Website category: sports
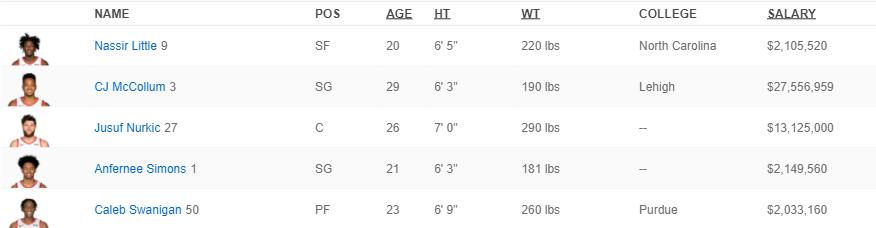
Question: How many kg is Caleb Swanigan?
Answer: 260 lbs

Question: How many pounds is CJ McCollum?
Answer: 190 lbs

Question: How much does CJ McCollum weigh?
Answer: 190 lbs

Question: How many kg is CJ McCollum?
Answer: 190 lbs

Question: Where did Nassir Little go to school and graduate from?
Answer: North Carolina

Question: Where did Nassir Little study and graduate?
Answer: North Carolina

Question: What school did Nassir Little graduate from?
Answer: North Carolina

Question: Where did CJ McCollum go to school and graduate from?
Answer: Lehigh

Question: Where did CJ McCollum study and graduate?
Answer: Lehigh

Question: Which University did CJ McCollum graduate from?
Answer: Lehigh

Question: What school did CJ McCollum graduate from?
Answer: Lehigh

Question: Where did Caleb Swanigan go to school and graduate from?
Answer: Purdue

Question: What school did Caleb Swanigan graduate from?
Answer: Purdue

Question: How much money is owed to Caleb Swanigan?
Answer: $2,033,160

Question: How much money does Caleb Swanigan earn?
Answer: $2,033,160

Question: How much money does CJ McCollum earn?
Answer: $27,556,959

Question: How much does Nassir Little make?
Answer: $2,105,520

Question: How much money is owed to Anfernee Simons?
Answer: $2,149,560

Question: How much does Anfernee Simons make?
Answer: $2,149,560

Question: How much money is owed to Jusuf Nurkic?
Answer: $13,125,000

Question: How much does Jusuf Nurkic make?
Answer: $13,125,000

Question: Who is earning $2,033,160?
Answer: Caleb Swanigan

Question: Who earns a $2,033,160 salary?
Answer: Caleb Swanigan

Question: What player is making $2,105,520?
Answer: Nassir Little

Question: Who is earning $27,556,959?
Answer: CJ McCollum

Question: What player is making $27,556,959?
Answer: CJ McCollum

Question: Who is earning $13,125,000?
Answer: Jusuf Nurkic

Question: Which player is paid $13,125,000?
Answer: Jusuf Nurkic

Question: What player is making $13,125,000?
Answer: Jusuf Nurkic

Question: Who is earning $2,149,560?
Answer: Anfernee Simons

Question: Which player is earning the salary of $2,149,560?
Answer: Anfernee Simons

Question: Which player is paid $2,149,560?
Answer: Anfernee Simons

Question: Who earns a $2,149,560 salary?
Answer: Anfernee Simons

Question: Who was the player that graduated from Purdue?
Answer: Caleb Swanigan

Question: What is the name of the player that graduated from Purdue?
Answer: Caleb Swanigan

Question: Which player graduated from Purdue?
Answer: Caleb Swanigan

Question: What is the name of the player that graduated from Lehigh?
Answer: CJ McCollum

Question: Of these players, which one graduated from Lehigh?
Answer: CJ McCollum

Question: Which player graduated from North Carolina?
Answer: Nassir Little

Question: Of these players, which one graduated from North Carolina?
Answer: Nassir Little